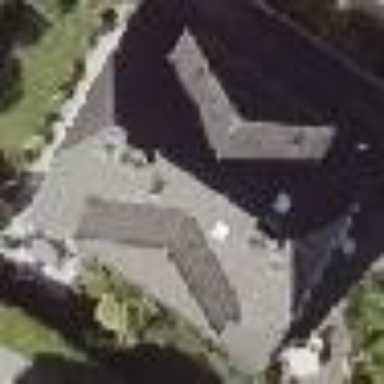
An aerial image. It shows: House with half-hipped roof shape.